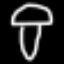
Label: mushroom